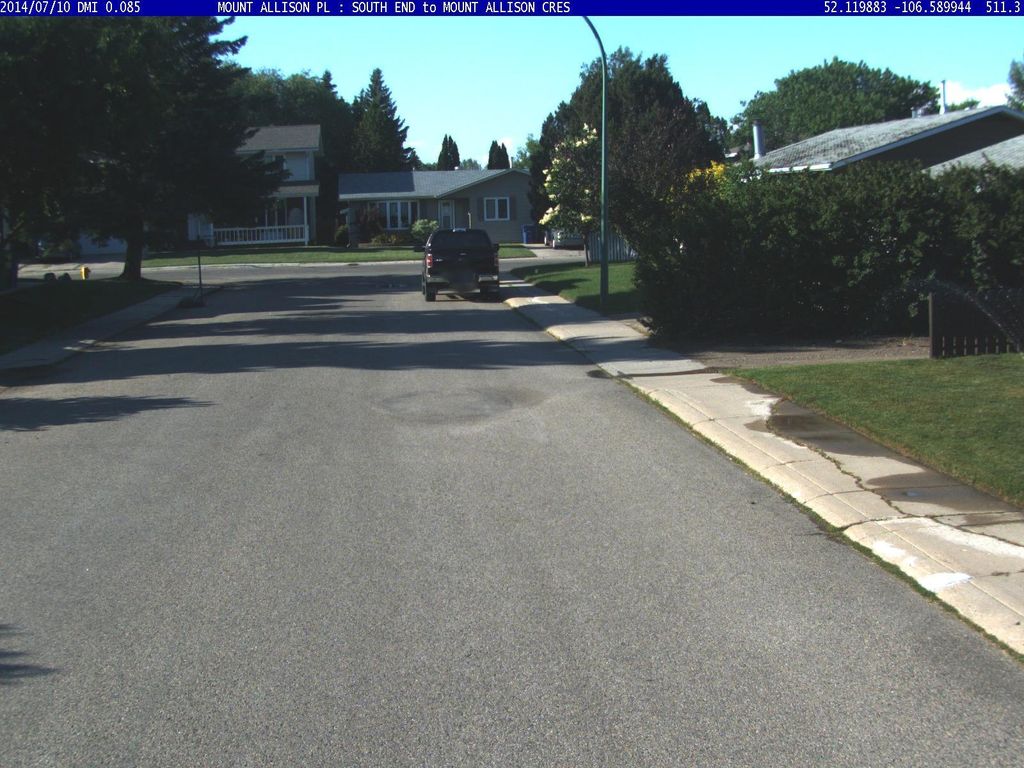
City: saskatoon